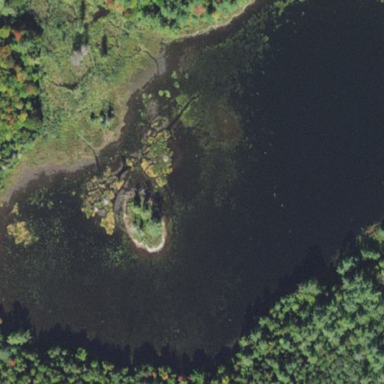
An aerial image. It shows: Serene pond surrounded by nature.